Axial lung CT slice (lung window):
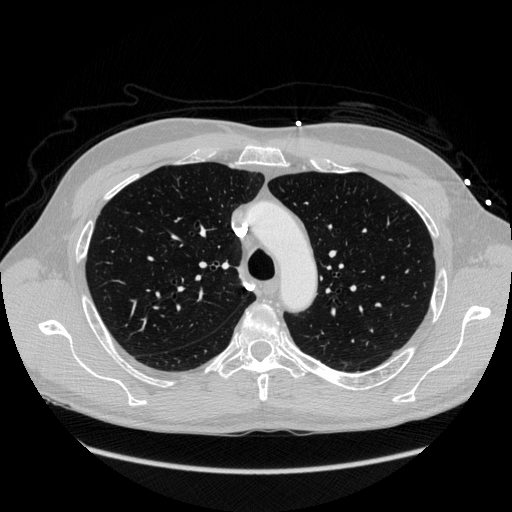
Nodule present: no